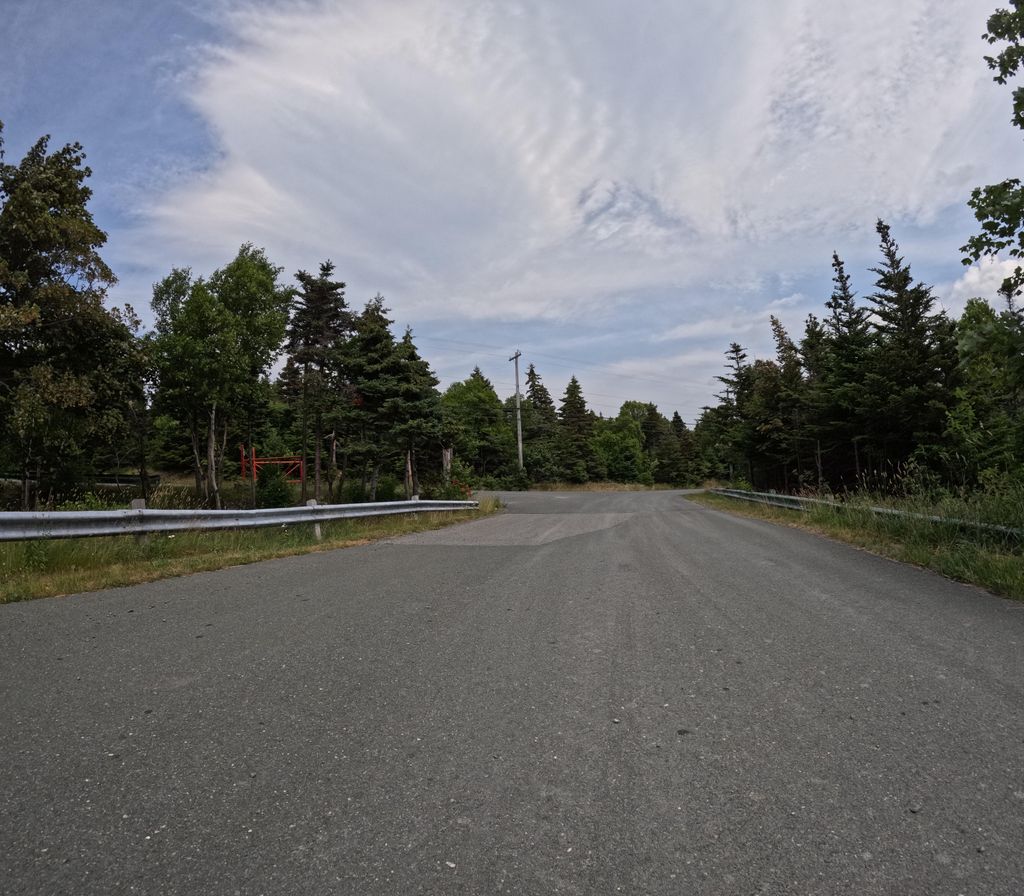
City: st_johns